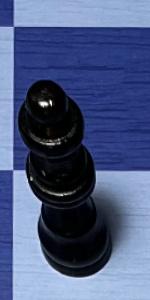
Label: Queen_Black